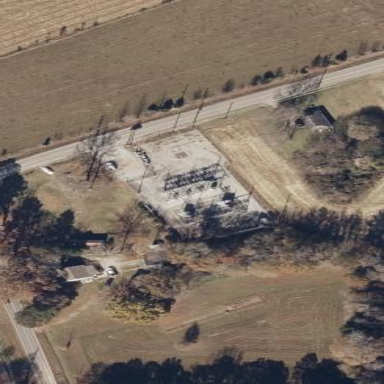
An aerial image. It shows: Distribution power substation secured by fence.